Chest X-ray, AP view. Patient: 28 years old, sex F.
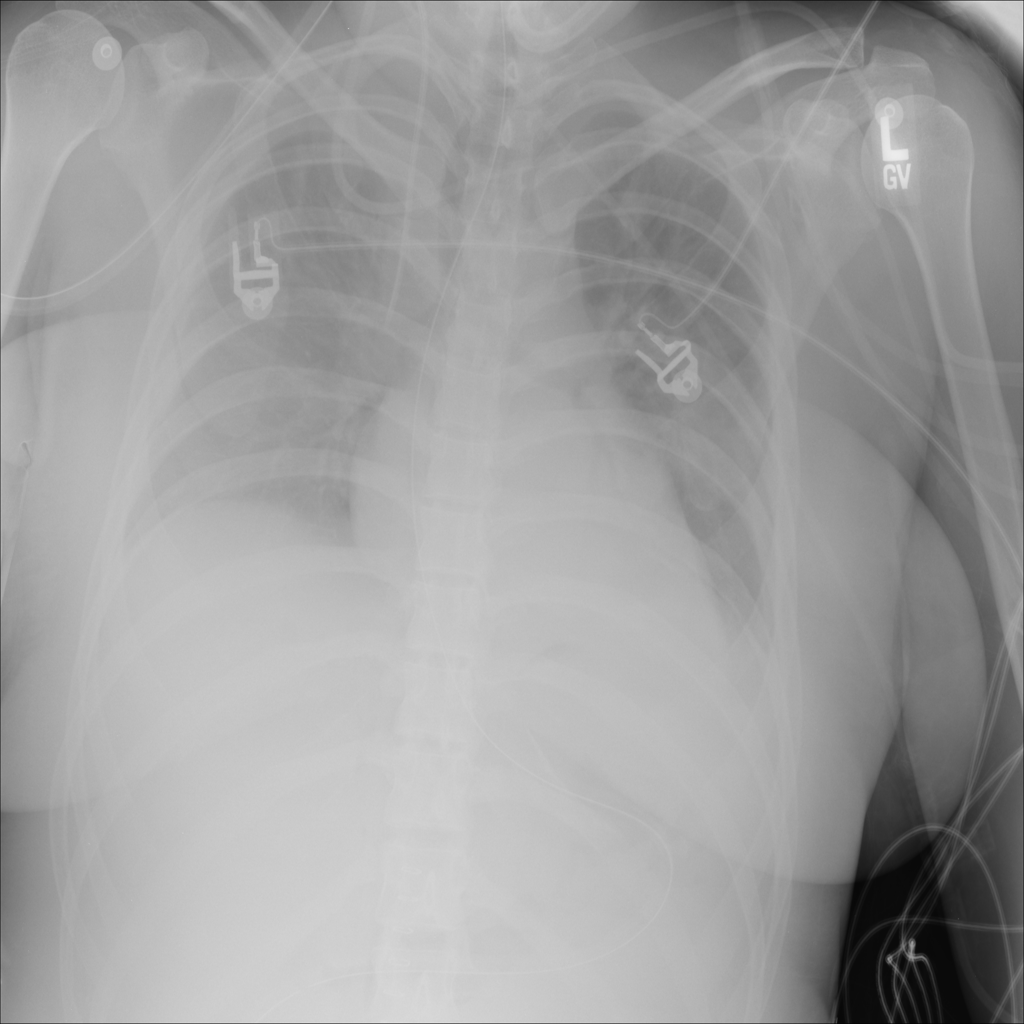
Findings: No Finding